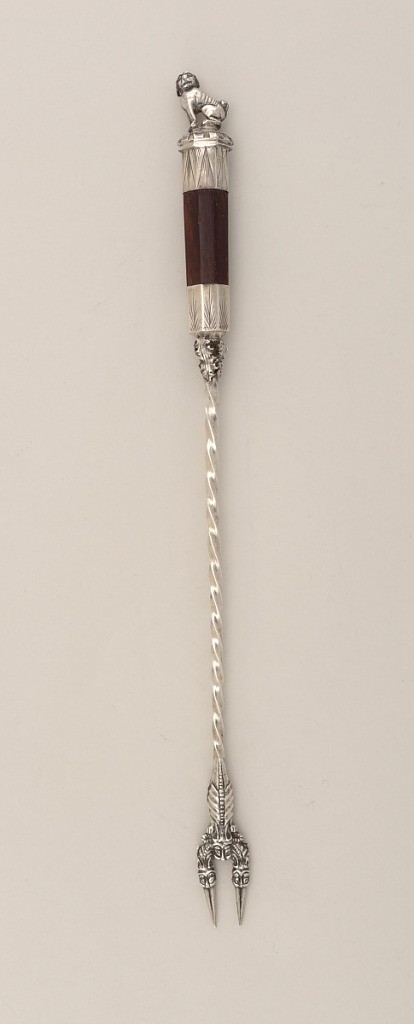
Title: Sucket fork
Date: ca. 1840–45
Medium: silver, wood
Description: Long two tined fork, tines cast with stem as stylized crustacean. Twisted stem. Foliate knop at juncture with handle. Octagonal wood handle, silver cap and terminal cap. Finial cast as seated dog on a battlement.